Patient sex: M
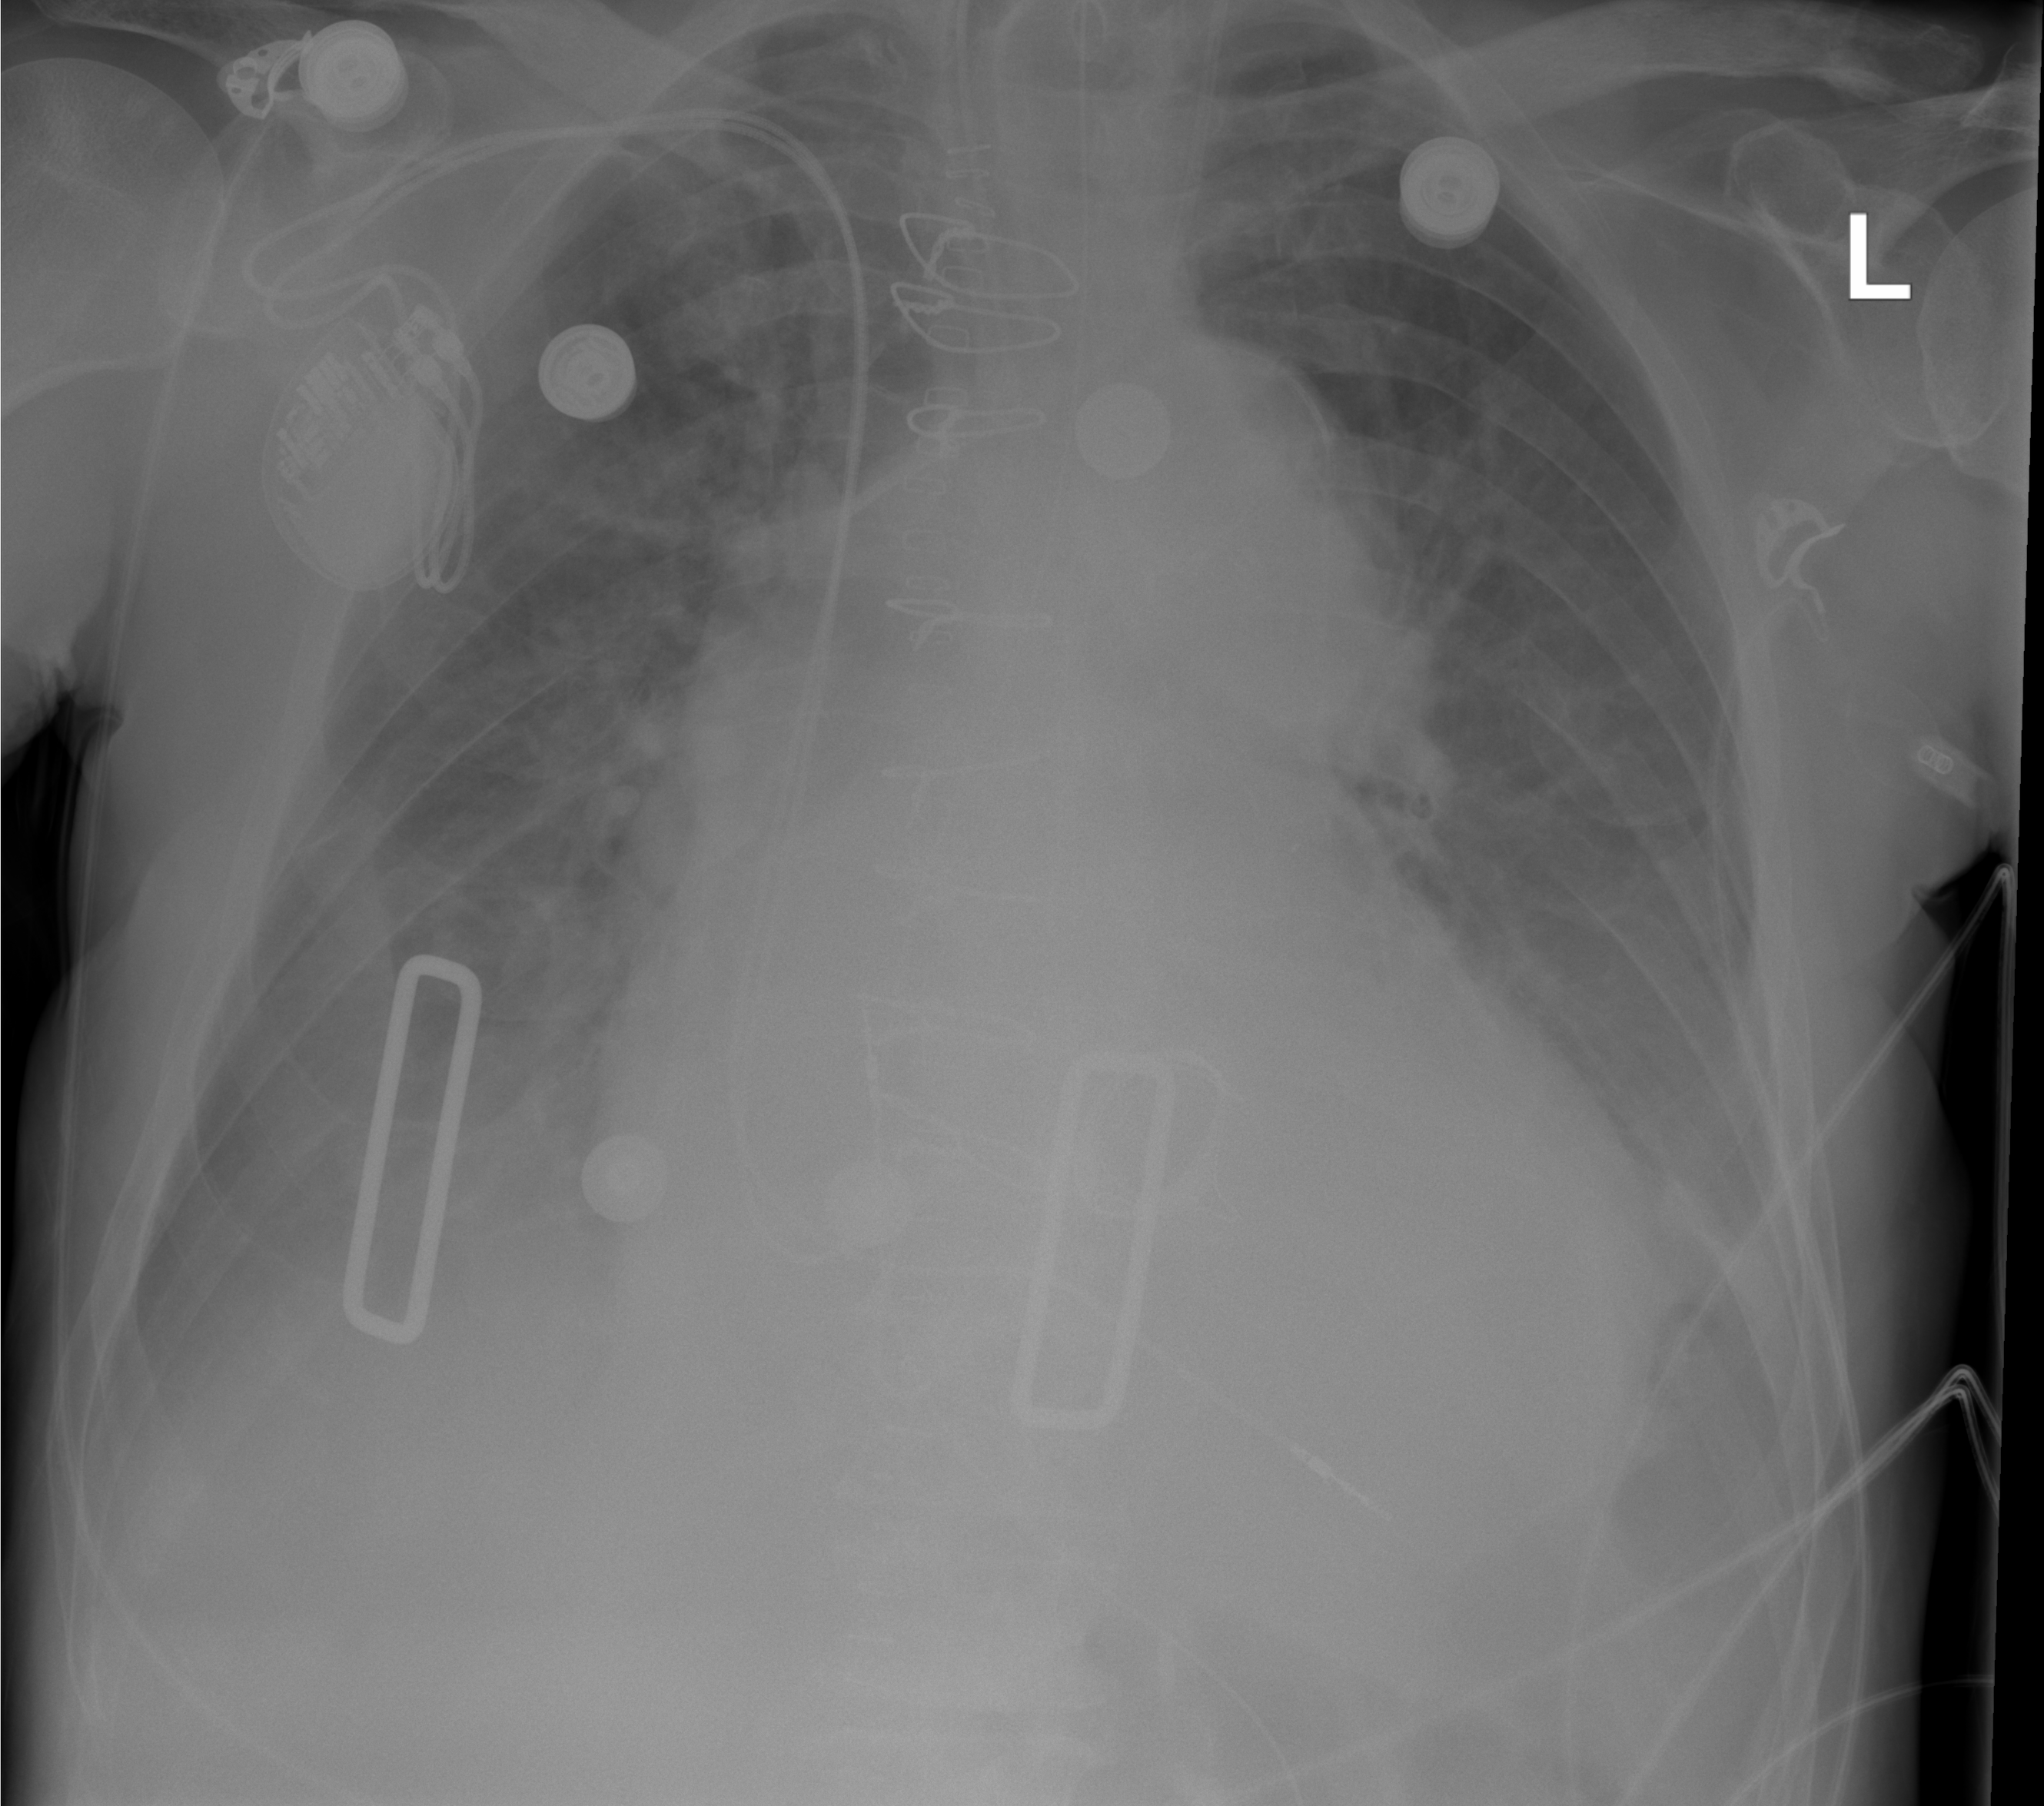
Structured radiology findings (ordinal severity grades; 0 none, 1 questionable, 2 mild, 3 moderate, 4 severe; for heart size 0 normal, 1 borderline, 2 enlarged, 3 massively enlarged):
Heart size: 2
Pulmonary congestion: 2
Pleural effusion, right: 2
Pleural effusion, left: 2
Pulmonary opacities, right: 2
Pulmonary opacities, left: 0
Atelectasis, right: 2
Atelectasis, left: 2